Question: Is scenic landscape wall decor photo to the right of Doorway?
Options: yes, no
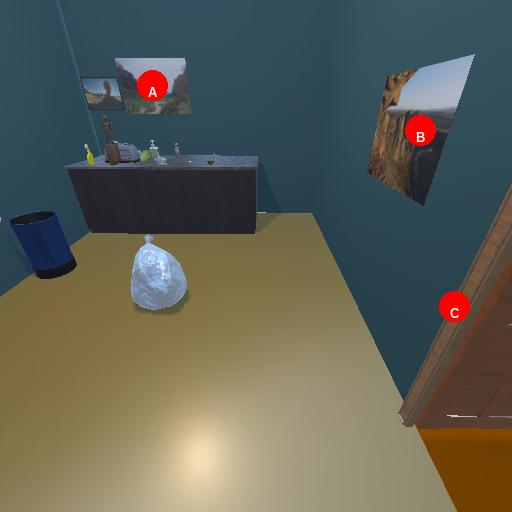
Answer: yes